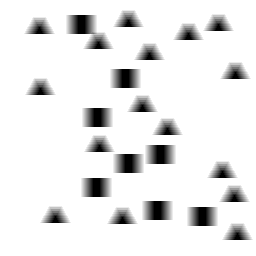
Squares: 8
Triangles: 16
Stars: 0
Total shapes: 24